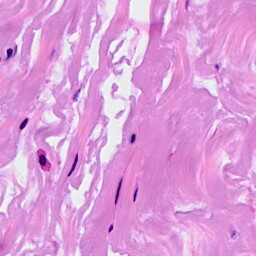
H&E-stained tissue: Breast